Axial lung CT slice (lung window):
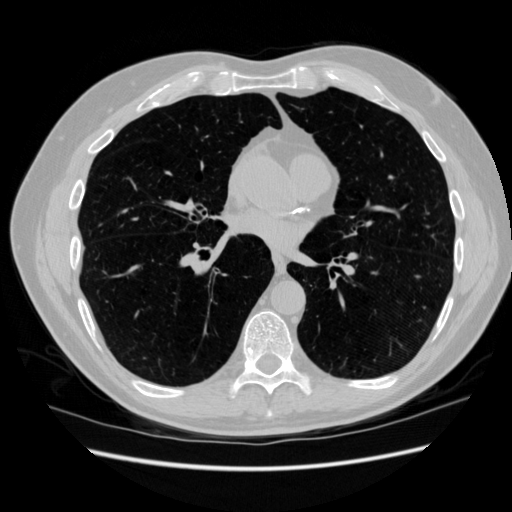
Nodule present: no